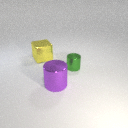
large yellow metal cube to the left of small green metal cylinder